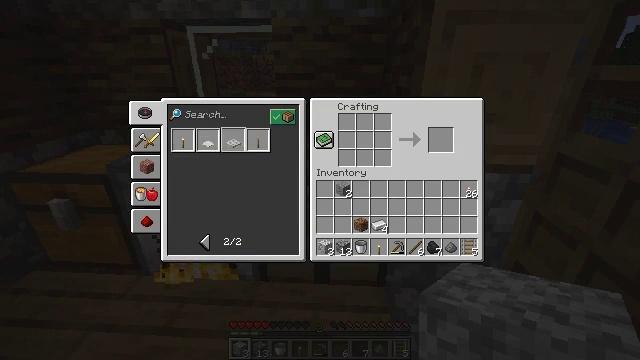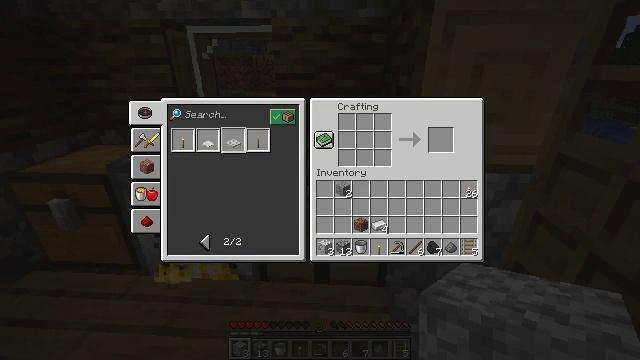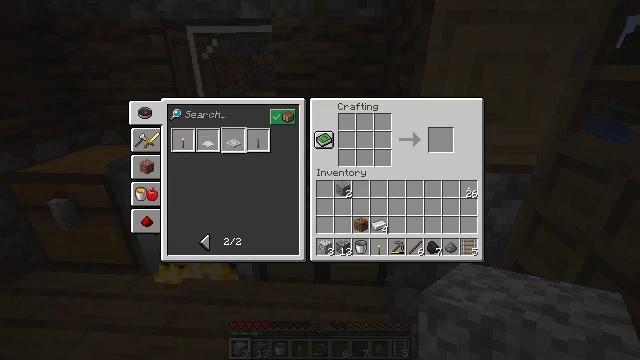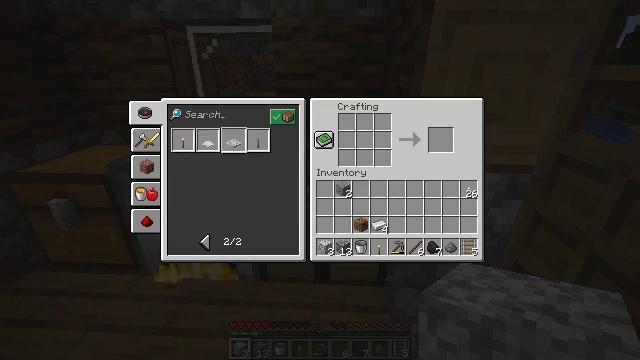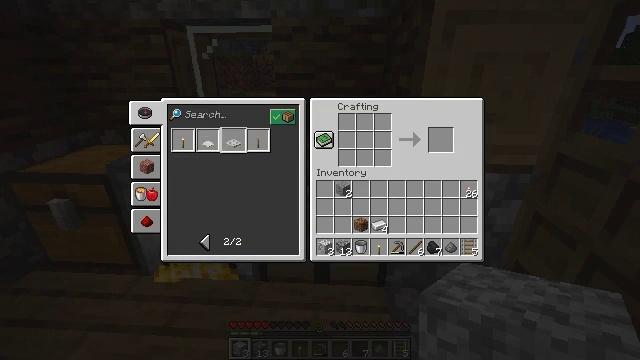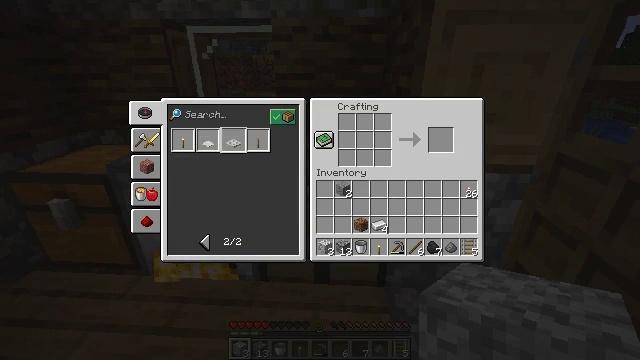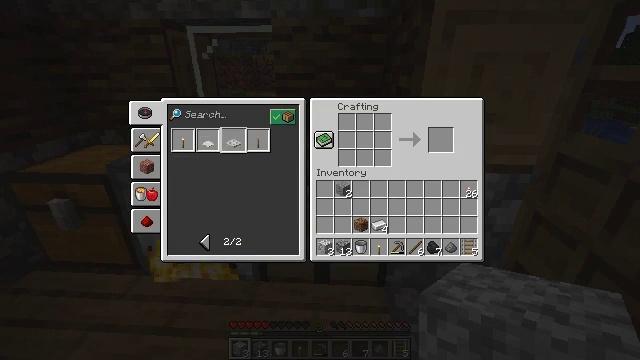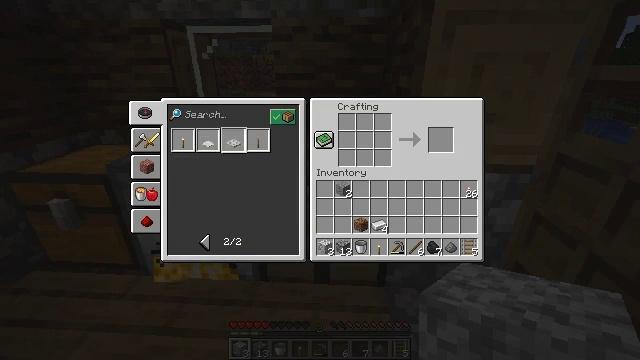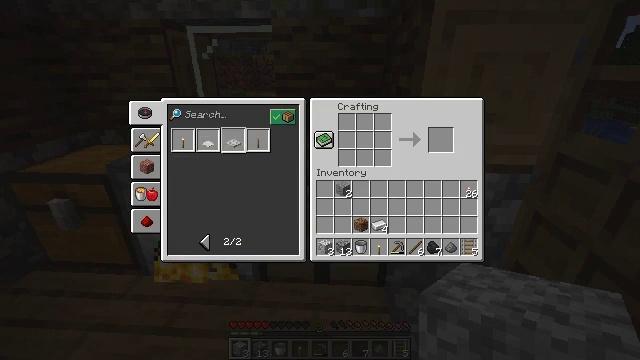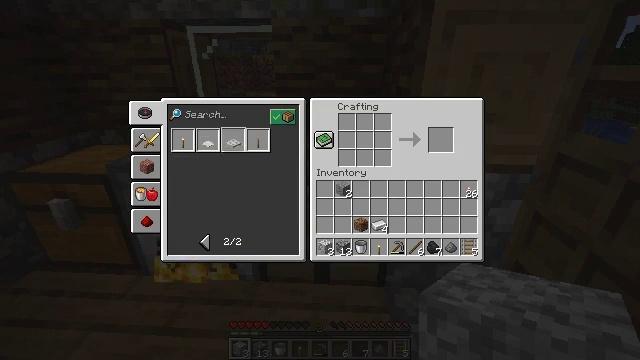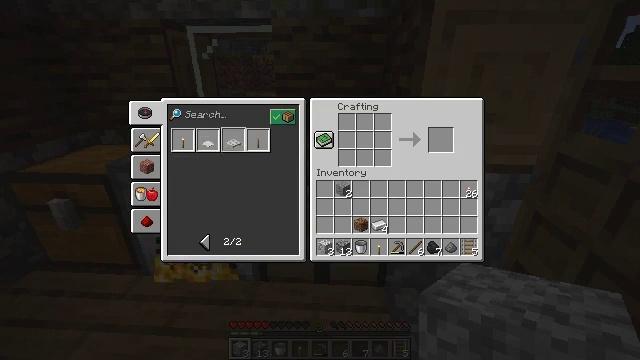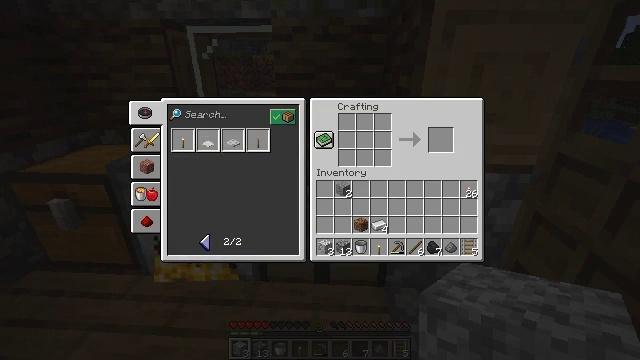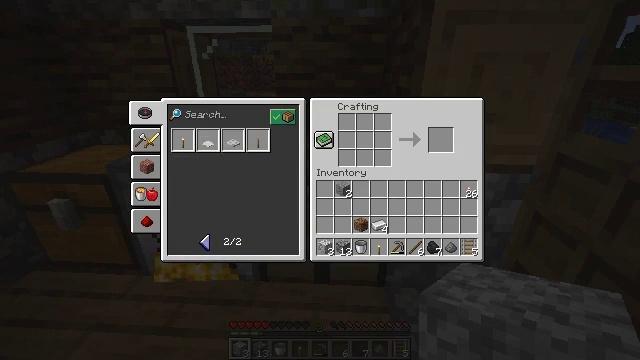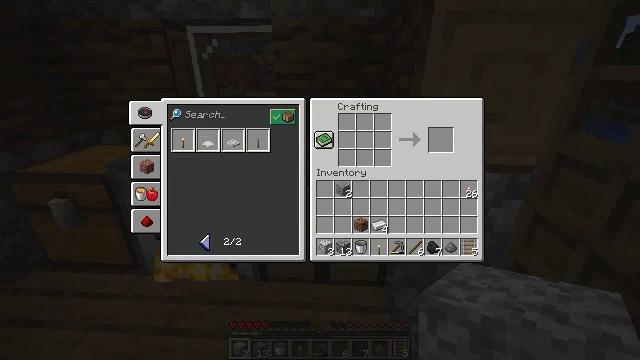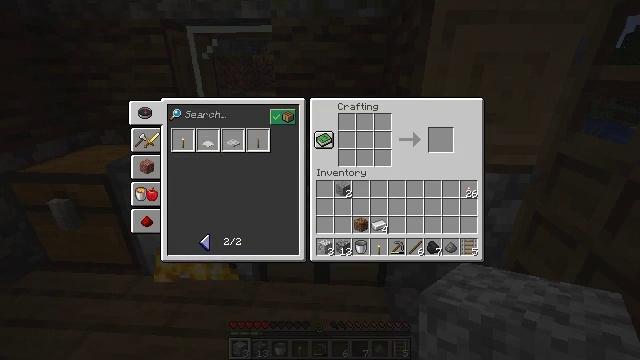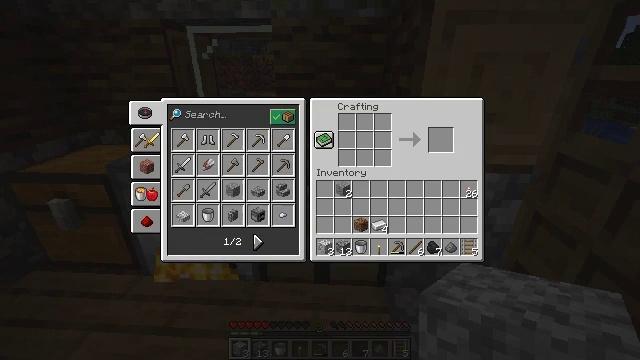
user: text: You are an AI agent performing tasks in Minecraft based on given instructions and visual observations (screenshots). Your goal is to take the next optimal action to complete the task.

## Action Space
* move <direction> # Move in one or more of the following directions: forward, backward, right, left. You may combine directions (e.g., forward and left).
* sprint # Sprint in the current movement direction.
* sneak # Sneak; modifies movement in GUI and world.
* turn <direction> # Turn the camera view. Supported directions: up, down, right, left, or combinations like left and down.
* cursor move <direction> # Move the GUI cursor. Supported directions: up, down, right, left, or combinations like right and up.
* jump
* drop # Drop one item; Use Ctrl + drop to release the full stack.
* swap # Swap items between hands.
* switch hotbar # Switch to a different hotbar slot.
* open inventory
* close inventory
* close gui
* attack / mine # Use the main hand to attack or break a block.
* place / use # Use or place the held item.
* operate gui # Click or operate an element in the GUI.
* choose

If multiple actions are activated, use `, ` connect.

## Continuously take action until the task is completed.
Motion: motion action
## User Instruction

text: Retrieve the stripped oak log.
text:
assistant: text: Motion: no_op
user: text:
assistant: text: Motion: no_op
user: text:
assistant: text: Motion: no_op
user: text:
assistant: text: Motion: no_op
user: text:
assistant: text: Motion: turn left
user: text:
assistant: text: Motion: turn left
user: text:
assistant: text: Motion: no_op
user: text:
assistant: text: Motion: no_op
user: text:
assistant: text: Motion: no_op
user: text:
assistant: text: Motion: no_op
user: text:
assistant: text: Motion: no_op
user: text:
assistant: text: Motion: no_op
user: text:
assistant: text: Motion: no_op
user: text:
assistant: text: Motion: no_op
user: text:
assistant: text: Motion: attack / mine
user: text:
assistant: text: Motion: attack / mine
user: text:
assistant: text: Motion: attack / mine
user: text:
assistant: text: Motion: no_op
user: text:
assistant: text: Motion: no_op
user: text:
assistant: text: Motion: no_op
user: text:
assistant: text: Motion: no_op
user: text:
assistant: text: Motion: no_op
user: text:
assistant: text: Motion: no_op
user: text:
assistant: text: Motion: no_op
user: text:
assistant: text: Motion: no_op
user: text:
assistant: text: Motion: no_op
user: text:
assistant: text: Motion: no_op
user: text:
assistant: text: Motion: no_op
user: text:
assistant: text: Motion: no_op
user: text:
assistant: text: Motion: no_op